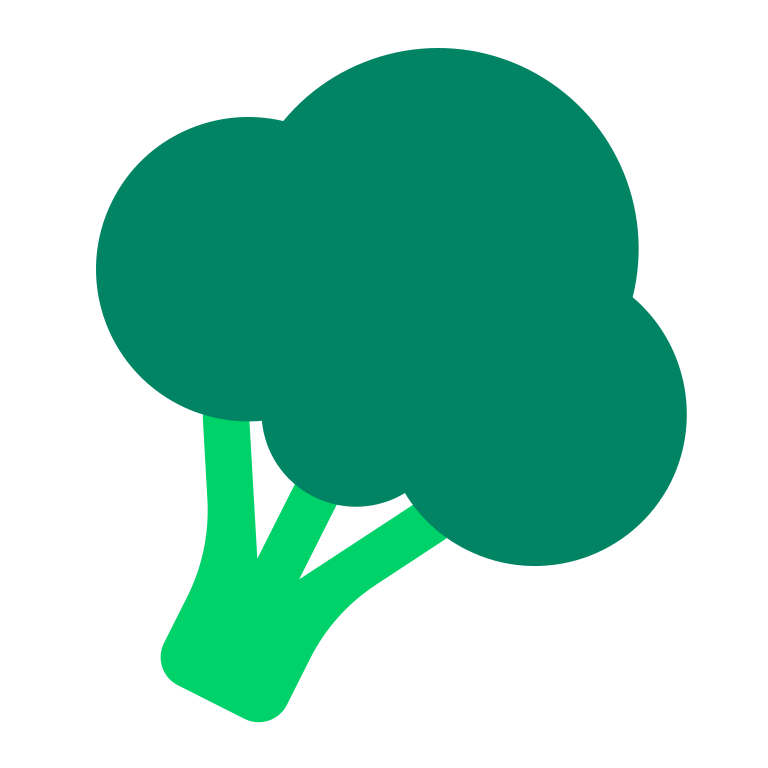
broccoli flat